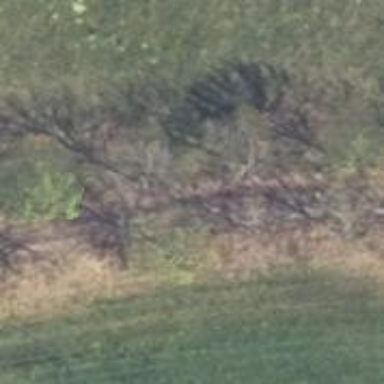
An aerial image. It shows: Row of deciduous broadleaved trees.